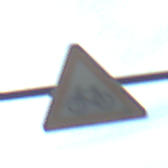
Verkehrszeichen: RadverkehrRechts
Umgebung: Outdoor, Suburban
Tageszeit: MorningAfternoon
Wetter: Clear
Licht: Natural
Jahreszeit: NotSpecified
Kontrast: HighContrast